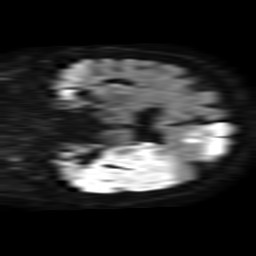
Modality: TRACE
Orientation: coronal
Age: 87
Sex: female
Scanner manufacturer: philips
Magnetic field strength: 1.5 T
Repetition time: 3.259 s
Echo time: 0.06899 s